Question: I am going to make a sinhala english dictionary. SO i have a file that contains sinhala meaning for every english word. So i thought to load it while form is loading. So i added following command to get all file content to a string variable. SO i used following command in FormLoad method,
'''
private string DictionaryWords = "";
private string ss = null;
...
private void Form1_Load(object sender, EventArgs e)
{
this.BackColor = ColorTranslator.FromHtml("#AFC3E0");
string fileName = @"SI-utf8.Txt";
using (StreamReader sr = File.OpenText(fileName))
{
while ((ss = sr.ReadLine()) != null)
{
DictionaryWords += ss;
}
}
}
'''
But unfortunately that txt file has 130000+ line and it size it more than 5MB. SO my winform not loading.
see the image

I need to load this faster for winform to use REGEX form getting right meaning for every english word..
Could anybody tell me a method to do this. I tried everything.
Load this huge file to my project within 15 more less and need to use Regex for finding each english words..
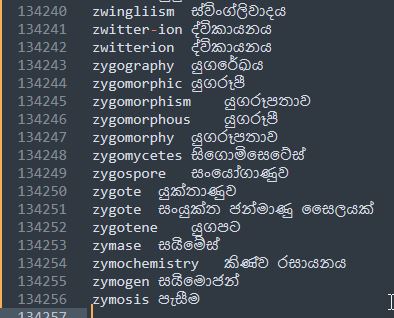
Answer: Well, there are too little code to analyze. I suspect that
'''
DictionaryWords += ss;
'''
is the felon: appending string '130000' times which means quite long string can well put the system on the knees, but I have not rigorous proof (I've asked about 'DictionaryWords' in the comment). Another possible candidate to be blamed is the unknown for me your .
That's why let me try to solve the problem from scratch.
- 'SI-utf8.Txt'- -
I have got something like this:
'''
using System.IO;
using System.Linq;
using System.Threading.Tasks;
...
// Loading dictionary (async, since dictionary can be quite long)
// static: we want just one dictionary for all the instances
private static readonly Task<IReadOnlyDictionary<string, string>> s_Dictionary =
Task<IReadOnlyDictionary<string, string>>.Run(() => {
char[] delimiters = { ' ', ' ' };
IReadOnlyDictionary<string, string> result = File
.ReadLines(@"SI-utf8.Txt")
.Where(line => !string.IsNullOrWhiteSpace(line))
.Select(line => line.Split(delimiters, StringSplitOptions.RemoveEmptyEntries))
.Where(items => items.Length == 2)
.ToDictionary(items => items[0],
items => items[1],
StringComparer.OrdinalIgnoreCase);
return result;
});
'''
Then we need a translation part:
'''
// Let it be the simplest regex: English letters and apostrophes;
// you can improve it if you like
private static readonly Regex s_EnglishWords = new Regex("[A-Za-z']+");
// Tanslation is async, since we have to wait for dictionary to be loaded
private static async Task<string> Translate(string englishText) {
if (string.IsNullOrWhiteSpace(englishText))
return englishText;
var dictionary = await s_Dictionary;
return s_EnglishWords.Replace(englishText,
match => dictionary.TryGetValue(match.Value, out var translation)
? translation // if we know the translation
: match.Value); // if we don't know the translation
}
'''
Usage:
'''
// Note, that button event should be async as well
private async void button1_Click(object sender, EventArgs e) {
TranslationTextBox.Text = await Translate(OriginalTextBox.Text);
}
'''
So, 'DictionaryWords' is a 'string' and thus
'''
DictionaryWords += ss;
'''
is a . Please, don't append 'string' in a (deep) loop: each append the string which is slow. If you insist on the looping, use 'StringBuilder':
'''
// Let's pre-allocate a buffer for 6 million chars
StringBuilder sb = new StringBuilder(6 * 1024 * 1024);
using (StreamReader sr = File.OpenText(fileName))
{
while ((ss = sr.ReadLine()) != null)
{
sb.Append(ss);
}
}
DictionaryWords = sb.ToString();
'''
Or, why should you loop at all? Let .net do the work for you:
'''
DictionaryWords = File.ReadAllText(@"SI-utf8.Txt");
'''
If actual file size is not (it is 'DictionaryWords += ss;' who spoils the fun) you can stick to a simple synchronous solution:
'''
private static readonly Regex s_EnglishWords = new Regex("[A-Za-z']+");
private static readonly IReadOnlyDictionary<string, string> s_Dictionary = File
.ReadLines(@"SI-utf8.Txt")
.Where(line => !string.IsNullOrWhiteSpace(line))
.Select(line => line.Split(new char[] { ' ', ' ' },
StringSplitOptions.RemoveEmptyEntries))
.Where(items => items.Length == 2)
.ToDictionary(items => items[0],
items => items[1],
StringComparer.OrdinalIgnoreCase);
private static string Translate(string englishText) {
if (string.IsNullOrWhiteSpace(englishText))
return englishText;
return s_EnglishWords.Replace(englishText,
match => s_Dictionary.TryGetValue(match.Value, out var translation)
? translation
: match.Value);
}
'''
An then the usage is quite simple:
'''
// Note, that button event should be async as well
private void button1_Click(object sender, EventArgs e) {
TranslationTextBox.Text = Translate(OriginalTextBox.Text);
}
'''